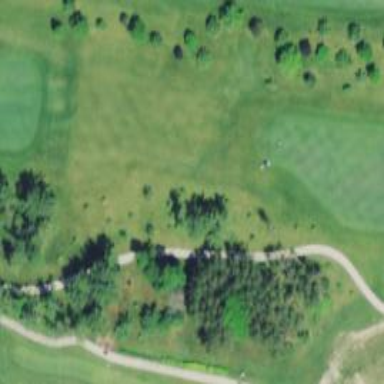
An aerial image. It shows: View of golf hole.